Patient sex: M
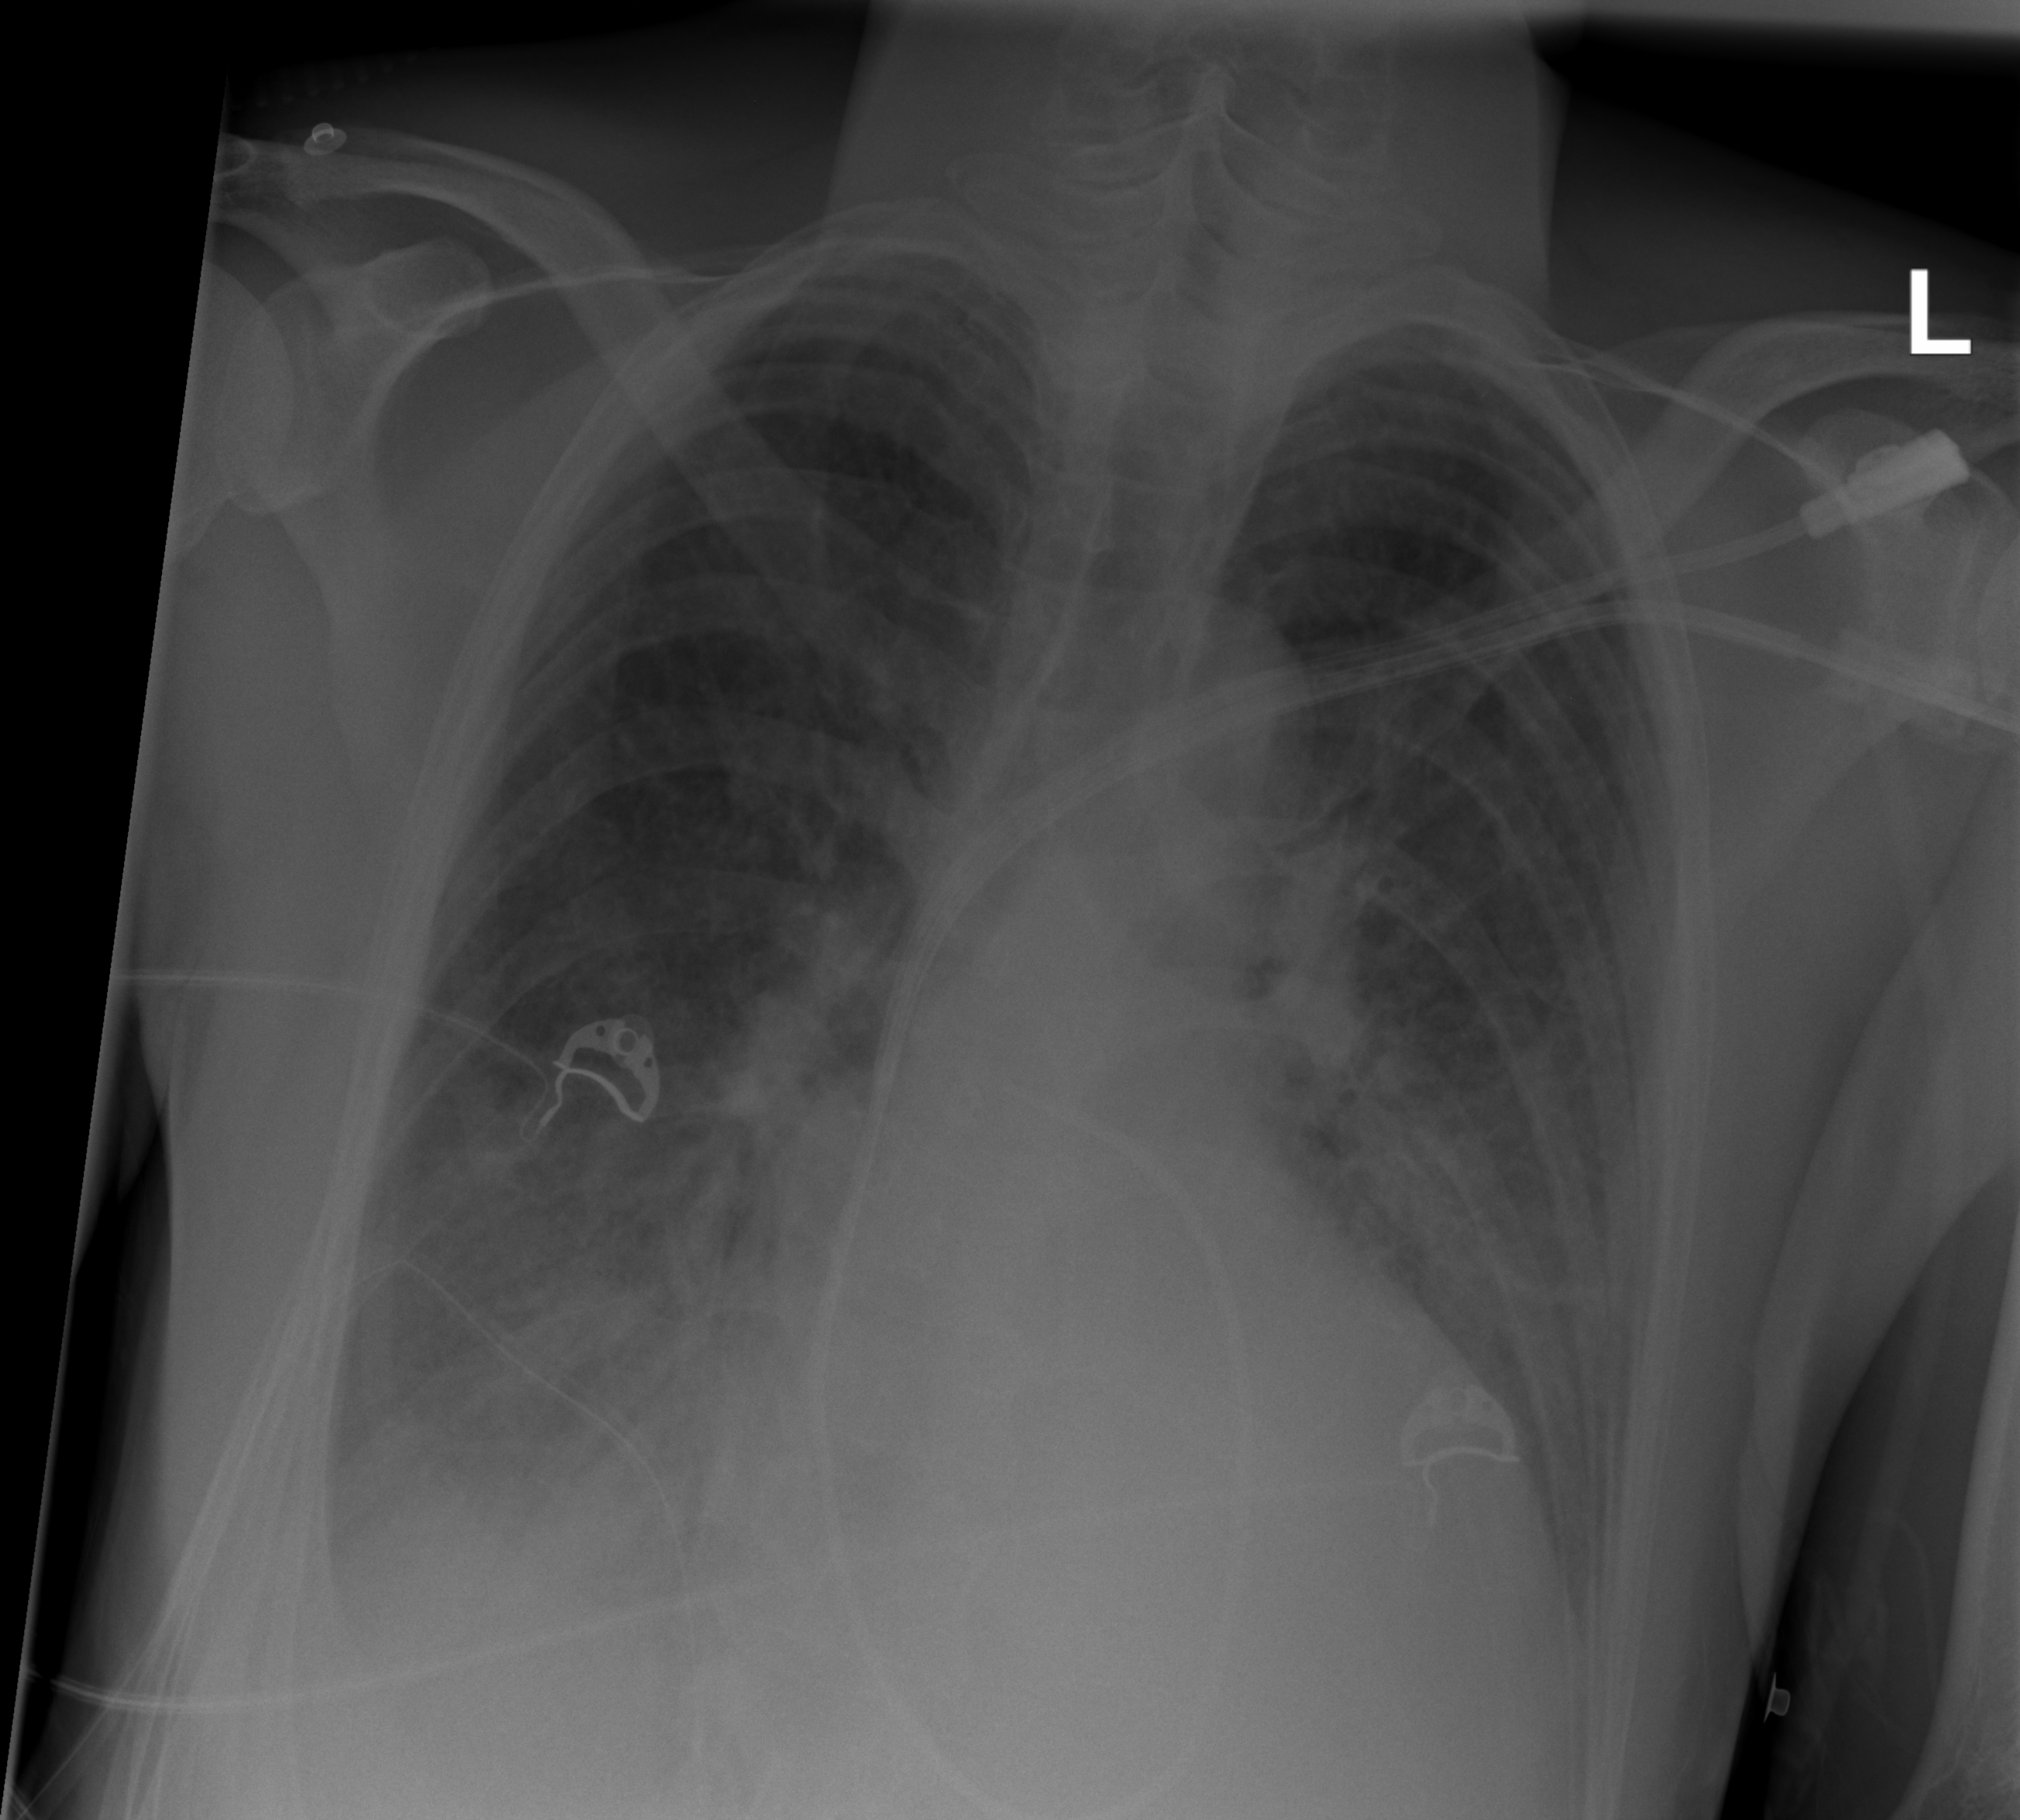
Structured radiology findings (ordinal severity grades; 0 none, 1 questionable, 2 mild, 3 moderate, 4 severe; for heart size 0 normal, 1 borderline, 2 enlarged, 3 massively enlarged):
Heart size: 2
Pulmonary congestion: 0
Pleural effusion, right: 2
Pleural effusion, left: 0
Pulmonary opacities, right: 2
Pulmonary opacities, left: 2
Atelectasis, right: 2
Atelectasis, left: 0